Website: ulta-beauty
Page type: address-validator
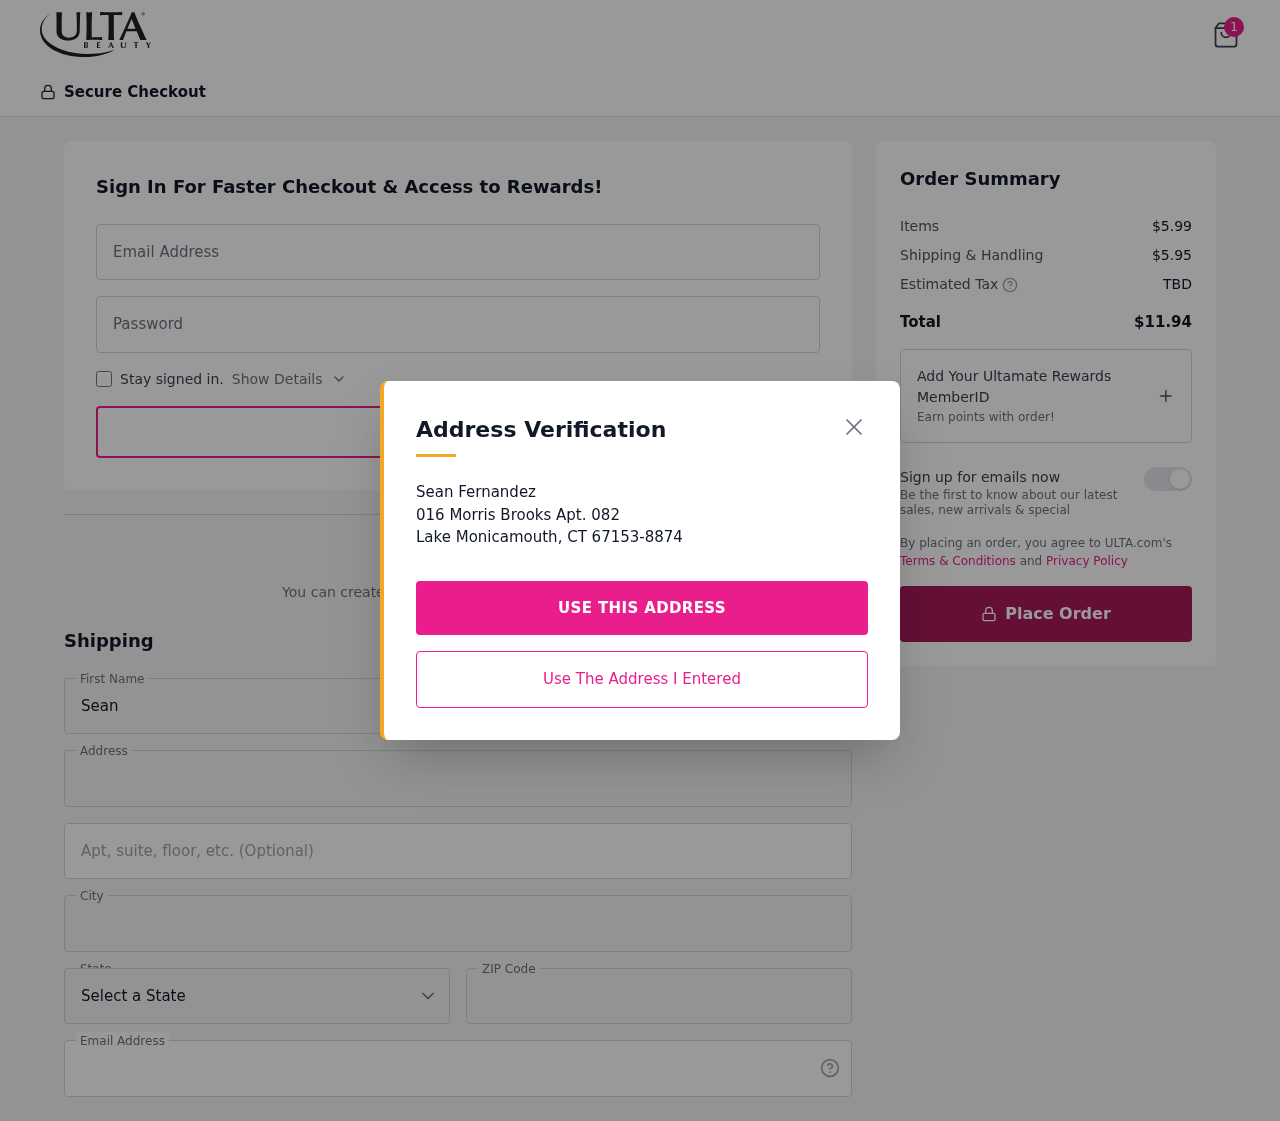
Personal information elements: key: PII_CITY
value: Lake Monicamouth
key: PII_EMAIL
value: sean_fernandez@yahoo.com
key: PII_FIRSTNAME
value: Sean
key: PII_LASTNAME
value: Fernandez
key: PII_POSTCODE
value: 67153
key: PII_STATE_ABBR
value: CT
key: PII_STREET
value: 016 Morris Brooks Apt. 082
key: PII_STREET2
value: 016 Morris Brooks Apt. 082
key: PII_FULLNAME2
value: Sean Fernandez
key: PII_CITY2
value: Lake Monicamouth
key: PII_STATE_ABBR2
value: CT
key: PII_POSTCODE_FULL
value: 67153
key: PII_POSTCODE_EXT
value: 8874
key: PII_LOCATION17_POSTCODE_EXT
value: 6715
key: PII_POSTCODE_NUMERIC
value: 67153
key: PII_POSTCODE_EXT_NUMERIC
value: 8874
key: PII_LOCATION17_POSTCODE_EXT_NUMERIC
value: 6715
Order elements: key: ORDER_NUM_ITEMS
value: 1
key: ORDER_SUBTOTAL
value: $5.99
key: ORDER_SHIPPING_COST
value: $5.95
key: ORDER_TOTAL
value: $11.94